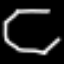
Label: octagon